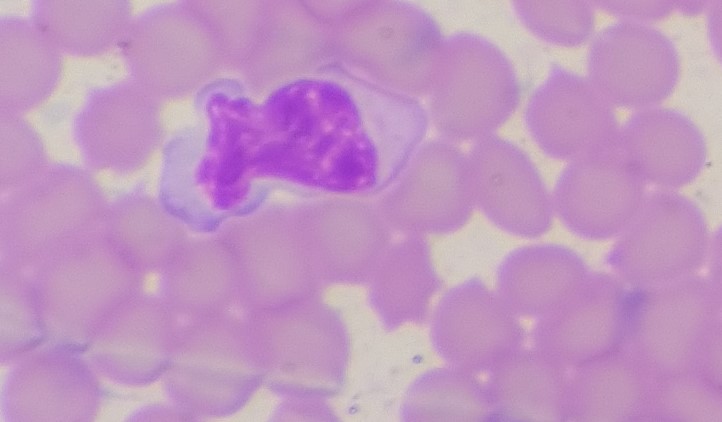
White blood cell type: Monocyte